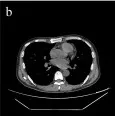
Chest CT findings of case 2. (A, B) For admission performance: multiple cords and patchy shadows in both lungs.
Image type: radiology (ct)